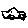
Label: car